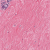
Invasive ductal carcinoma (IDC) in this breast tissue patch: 0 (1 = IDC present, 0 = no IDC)